Question: I used Matlab to create a polar coordinate and converted it into Cartesian coordinate.
'''
[th,r] = meshgrid((0:0.5:360)*pi/180,0:.02:1);
[X,Y] = pol2cart(th,r);
'''
I get data on this mesh and produce a 'contourf' plot over it.
My problem is that I get a center line in my contourf plot which I would like to remove, could some help me with this

Thank you
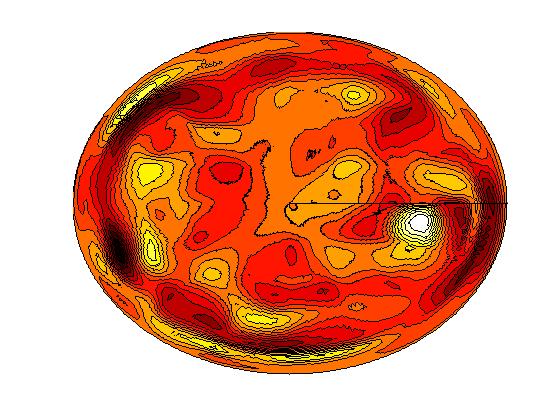
Answer: If I extend a little bit your example to get something I can plot, I do reproduce the problem:
'''
[th,r] = meshgrid((0:0.5:360)*pi/180,0:.02:1);
[X,Y] = pol2cart(th,r);
Z = sqrt( X.^2 + Y.^2 ) ;
isoLevel = 0:0.1:10 ;
[C ,hc] = contourf(X,Y,Z,isoLevel) ;
'''
The black line at the interface is because the function 'contourf' create 'patch' objects and these objects tend to "close" themselves (they will create a line between the first and last point defined in their profile).

This is easier to observe if you do not complete the definition of your profile over 360 degrees. The picture on the right shows you the same example but with the grid only from '0:350' and with the 'LineStyle' set to ':'.
As you can see, it is difficult to control how Matlab will actually render this specific profile limit. There are ways to control specific edges of 'patch' objects but in this case it would involve retrieving the handle of each patch object (10 in my case but many more in more complex cases), locating the edge you want to control and basically redefining the patch (each of them). You'd be better off drawing the patches from scratch yourself.
---
Fortunately, there is a simple ways out of that: Get rid of all the patch edge lines...
but then you may miss your isolines! No problem, just plot them on top of the patches !
You get all your colored patches (with no border) and a set of ()lines over which you have full control.
Two easy way to get you patch without lines (i) set the shading to 'shading flat', or (ii) specify ''EdgeColor','none'' in the parameter of the 'contourf' function.
To get your isolines on top, use the sister 'contour' function.
So using the same 'X','Y' and 'Z' data than previously:
'''
isoLevel = 0:0.1:10 ;
[C ,hc] = contourf(X,Y,Z,isoLevel,'EdgeColor','none') ; %// set of patches without border
% shading flat %// use that if you didn't specify ('EdgeColor','none') above
hold on
[C2 ,hc2] = contour(X,Y,Z,isoLevel,'LineColor','k') ; %// now get your isolines
'''
will render:

It's a good idea to store the handle 'hc2' in case you want to modify your isolines properties (color, style, thicknes etc ...).
Also, specifying the isoline levels is recommended. This way you can make sure both 'contour' and 'contourf' will use the same set of isovalues. It could probably work without this (because the underlying dataset is the same), but personally I always prefer to be explicit and not rely on background calculations.